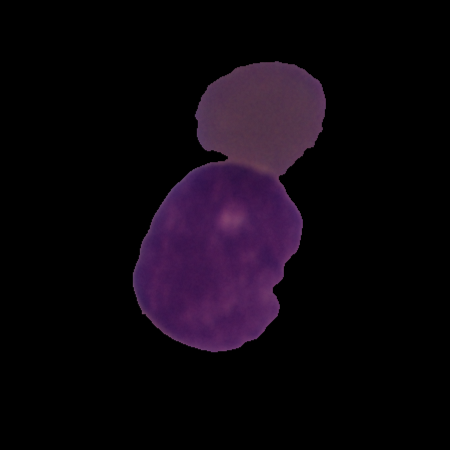
Label: cancer